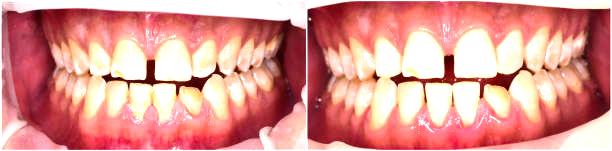
Condition: Calculus